Question: I am trying to create scrollbar like in the following website:

I didn't find it in the code nor in the stylesheets.
Can you tell me how is this achieved?
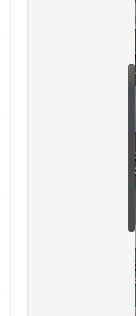
Answer: It's making use of the WebKit's '-webkit-scrollbar' pseudo-elements. A complete list of them is:
- '-webkit-scrollbar'- '-webkit-scrollbar-button'- '-webkit-scrollbar-track'- '-webkit-scrollbar-track-piece'- '-webkit-scrollbar-thumb'- '-webkit-scrollbar-corner'- '-webkit-resizer'
Also, you can find more information in the <URL> listed in the announcement.